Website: lowes
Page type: account-selection
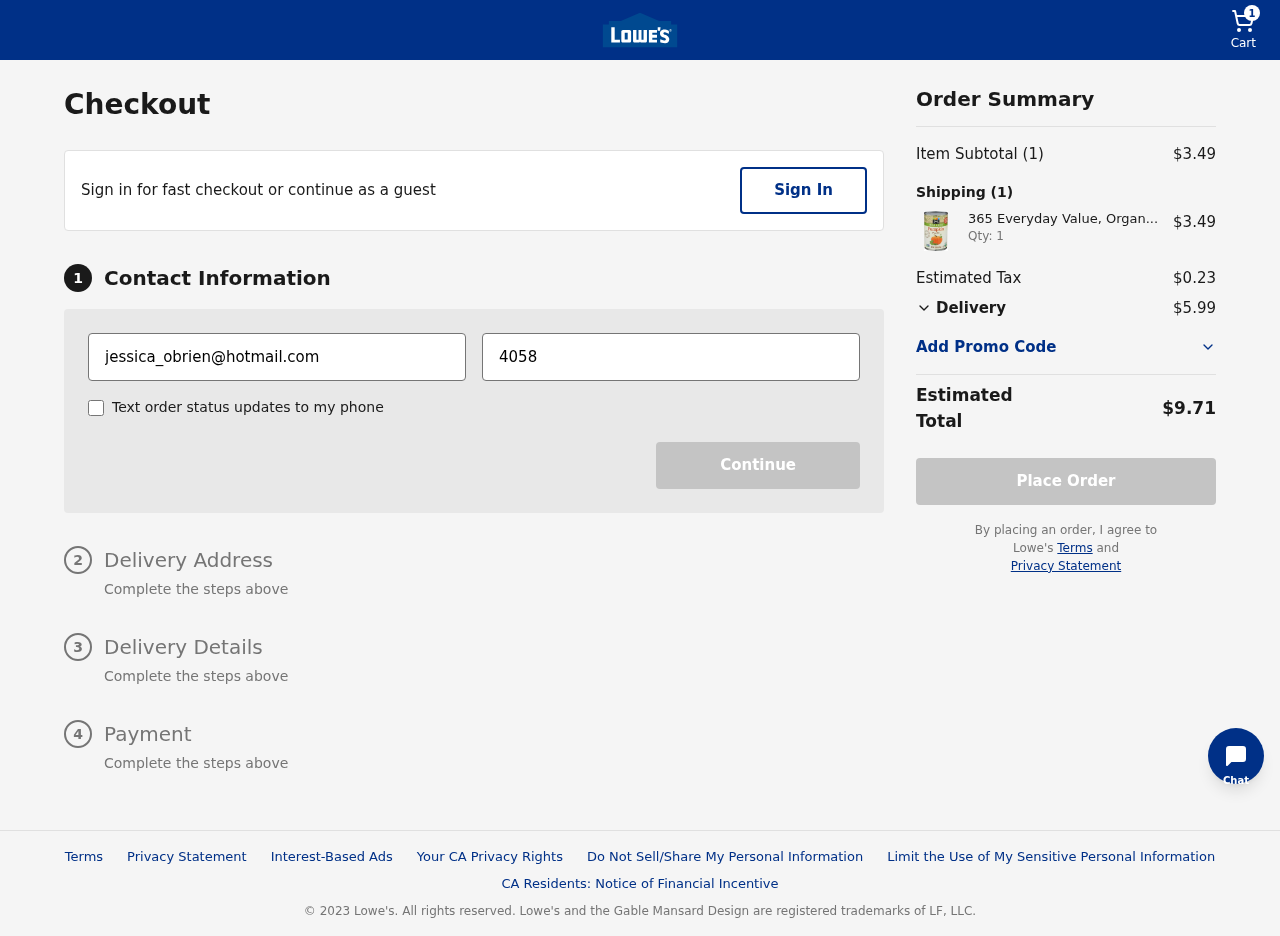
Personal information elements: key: PII_EMAIL
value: jessica_obrien@hotmail.com
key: PII_PHONE
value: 4058073140
Product elements: key: PRODUCT1_NAME
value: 365 Everyday Value, Organic Pumpkin Puree, 15 oz
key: PRODUCT1_PRICE
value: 3.49
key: PRODUCT1_QUANTITY
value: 1
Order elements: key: ORDER_NUM_ITEMS
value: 1
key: ORDER_SUBTOTAL
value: $3.49
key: ORDER_TAX
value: $0.23
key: ORDER_SHIPPING_COST
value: $5.99
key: ORDER_TOTAL
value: $9.71